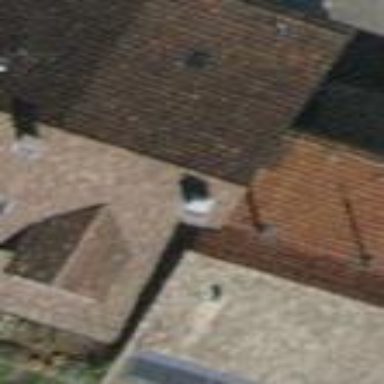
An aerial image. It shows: Building with tiled roof.